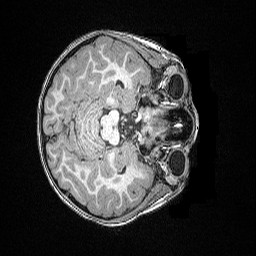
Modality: T1w
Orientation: axial
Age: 83
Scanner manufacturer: siemens
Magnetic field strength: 3 T
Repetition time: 2.5 s
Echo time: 0.00347 s